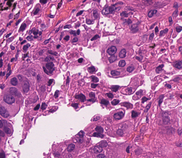
Tumor epithelial tissue: yes
Tumor-associated stroma tissue: yes
Normal tissue: no